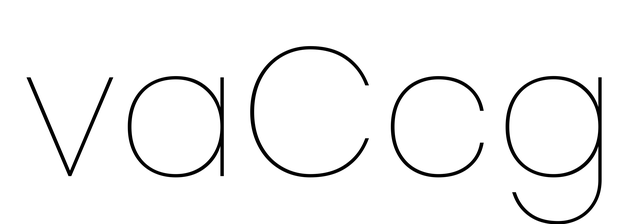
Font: Poppins-Thin